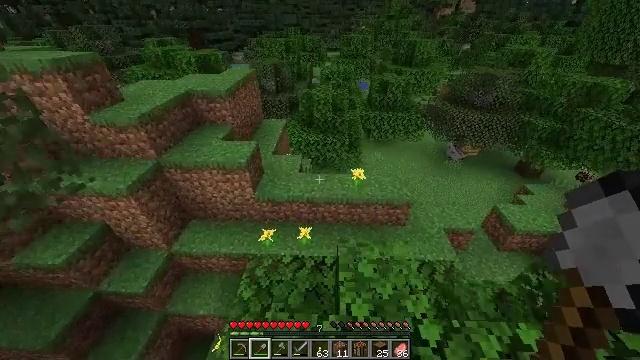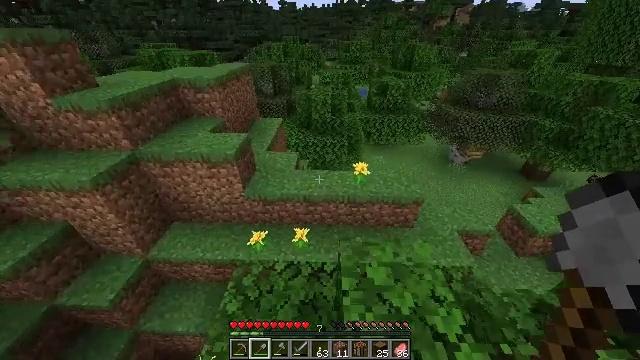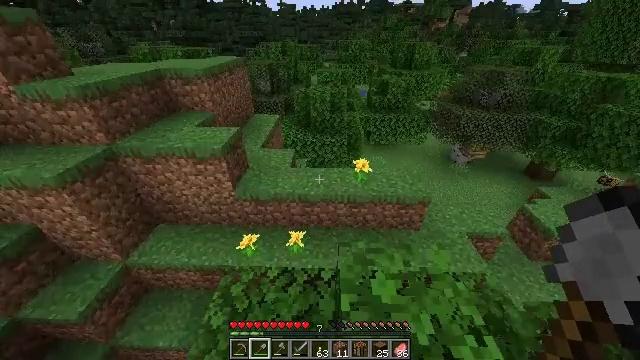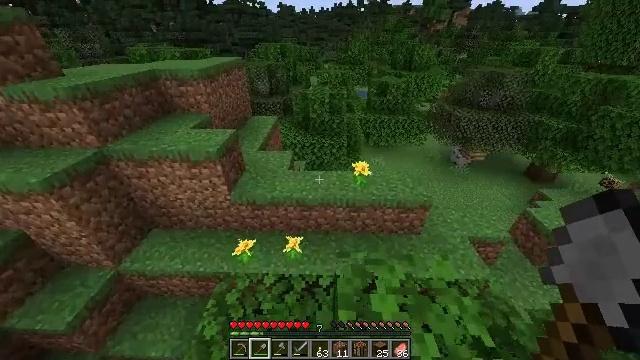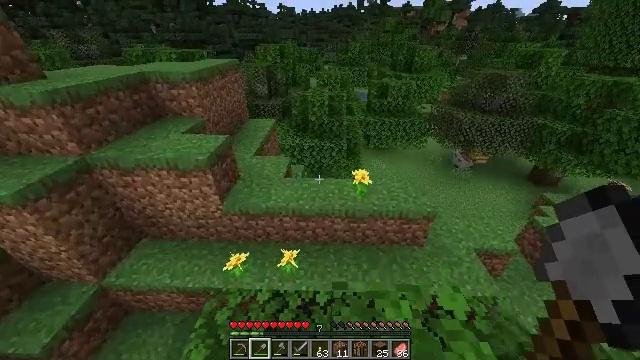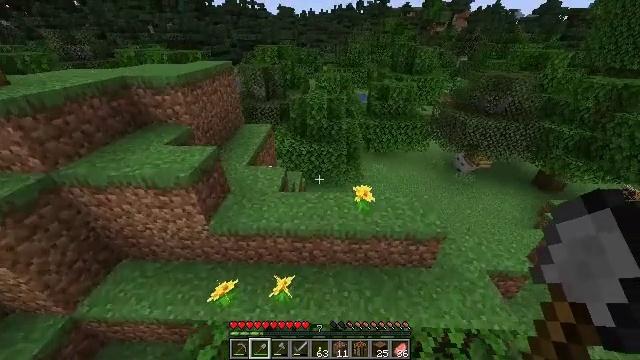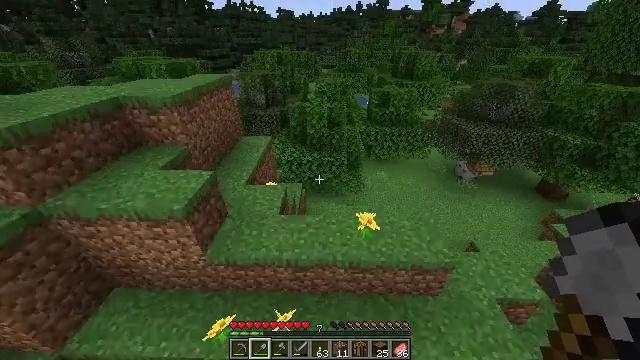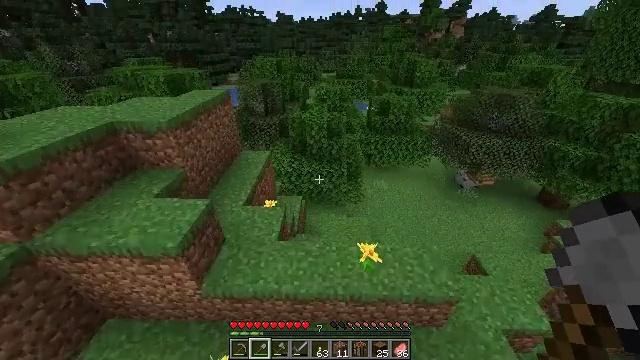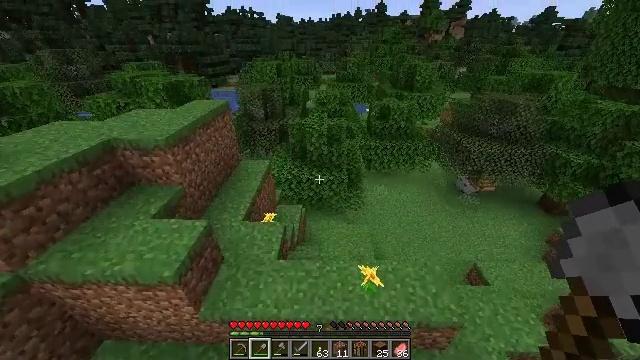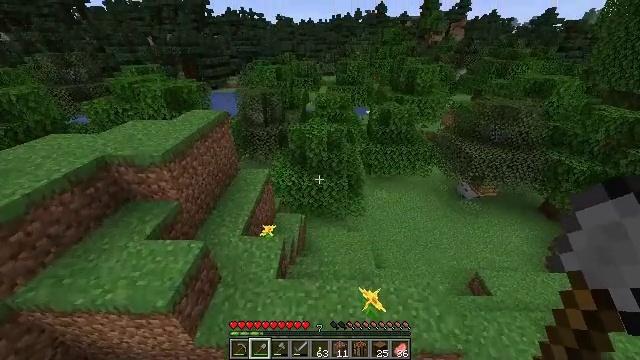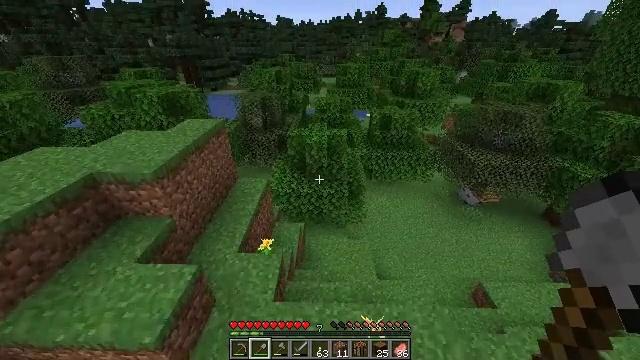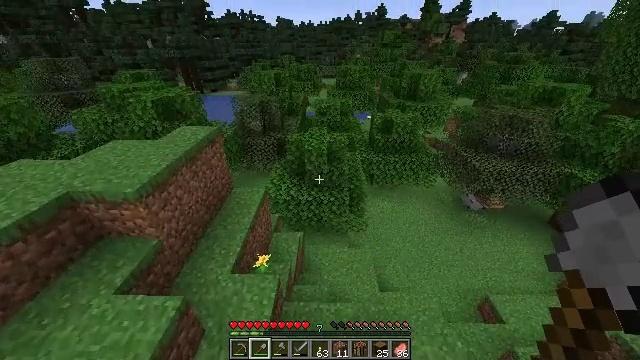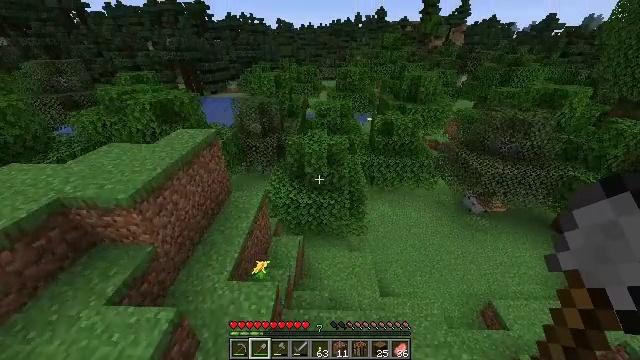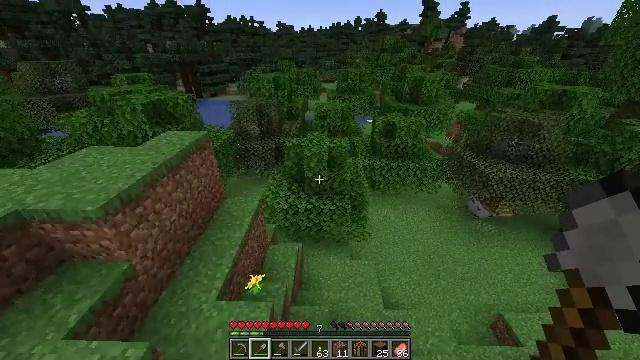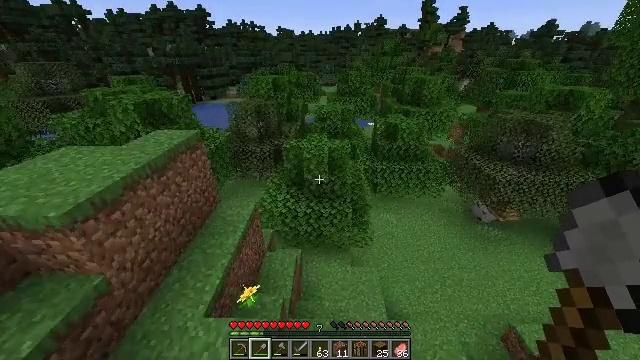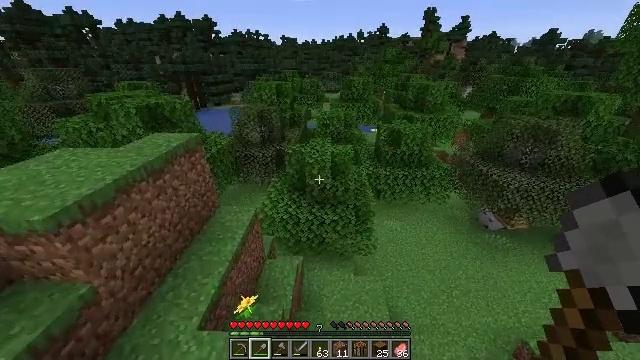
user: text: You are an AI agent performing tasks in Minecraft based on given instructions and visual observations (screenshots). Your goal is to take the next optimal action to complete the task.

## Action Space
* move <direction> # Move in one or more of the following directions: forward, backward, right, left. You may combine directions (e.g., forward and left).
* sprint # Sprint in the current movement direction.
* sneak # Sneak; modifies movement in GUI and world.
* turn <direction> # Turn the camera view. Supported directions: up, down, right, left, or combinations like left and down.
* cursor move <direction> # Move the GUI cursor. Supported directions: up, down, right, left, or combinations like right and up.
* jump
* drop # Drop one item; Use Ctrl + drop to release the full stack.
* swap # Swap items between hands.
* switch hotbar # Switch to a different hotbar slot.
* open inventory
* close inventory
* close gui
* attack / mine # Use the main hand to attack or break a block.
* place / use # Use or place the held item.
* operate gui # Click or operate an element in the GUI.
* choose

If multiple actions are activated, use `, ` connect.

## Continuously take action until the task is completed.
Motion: motion action
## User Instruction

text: Break the bee nest from a tree.
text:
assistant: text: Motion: move forward and move right, sprint, turn up
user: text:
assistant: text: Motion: move forward and move right, sprint
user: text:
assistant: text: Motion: move forward, sprint
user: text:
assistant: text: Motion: move forward, sprint
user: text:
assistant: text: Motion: move forward, sprint
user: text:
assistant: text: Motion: move forward, sprint, jump
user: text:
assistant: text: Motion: move forward, sprint, jump
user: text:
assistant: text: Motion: move forward, sprint, jump
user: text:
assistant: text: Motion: move forward, sprint
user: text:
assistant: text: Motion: move forward, sprint
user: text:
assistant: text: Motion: move forward, sprint
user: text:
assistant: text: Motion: move forward, sprint
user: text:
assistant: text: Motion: move forward, sprint
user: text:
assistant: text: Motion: move forward, sprint
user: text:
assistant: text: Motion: move forward, sprint, turn up
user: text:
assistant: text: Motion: move forward, sprint
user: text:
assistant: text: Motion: move forward, sprint
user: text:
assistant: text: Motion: move forward, sprint
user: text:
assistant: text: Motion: move forward, sprint
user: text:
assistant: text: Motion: move forward and move right, sprint
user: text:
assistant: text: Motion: move forward and move right, sprint
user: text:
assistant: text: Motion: move forward and move right, sprint
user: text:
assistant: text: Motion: move forward and move right, sprint
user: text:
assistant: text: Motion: move forward and move right, sprint
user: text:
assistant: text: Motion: move forward and move right, sprint, turn right
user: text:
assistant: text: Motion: move forward and move right, sprint, turn right and up
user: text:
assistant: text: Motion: move forward and move right, sprint, turn right
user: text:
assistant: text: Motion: move forward and move right, sprint, turn right and up
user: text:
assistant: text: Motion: move forward and move right, sprint, turn right
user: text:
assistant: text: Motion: move forward and move right, sprint